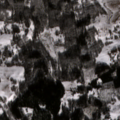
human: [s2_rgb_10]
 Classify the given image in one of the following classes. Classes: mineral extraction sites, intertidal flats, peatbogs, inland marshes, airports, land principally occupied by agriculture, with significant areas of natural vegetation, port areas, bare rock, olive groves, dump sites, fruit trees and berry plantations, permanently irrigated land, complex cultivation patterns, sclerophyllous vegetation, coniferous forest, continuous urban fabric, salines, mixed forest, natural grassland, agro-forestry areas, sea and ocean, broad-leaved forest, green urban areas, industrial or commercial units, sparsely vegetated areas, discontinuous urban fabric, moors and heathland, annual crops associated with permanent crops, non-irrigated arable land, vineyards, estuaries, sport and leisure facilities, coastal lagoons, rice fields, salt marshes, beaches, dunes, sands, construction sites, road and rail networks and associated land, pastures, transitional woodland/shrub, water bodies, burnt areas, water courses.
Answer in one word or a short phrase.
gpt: land principally occupied by agriculture, with significant areas of natural vegetation, broad-leaved forest, coniferous forest, mixed forest